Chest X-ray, AP view. Patient: 76 years old, sex M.
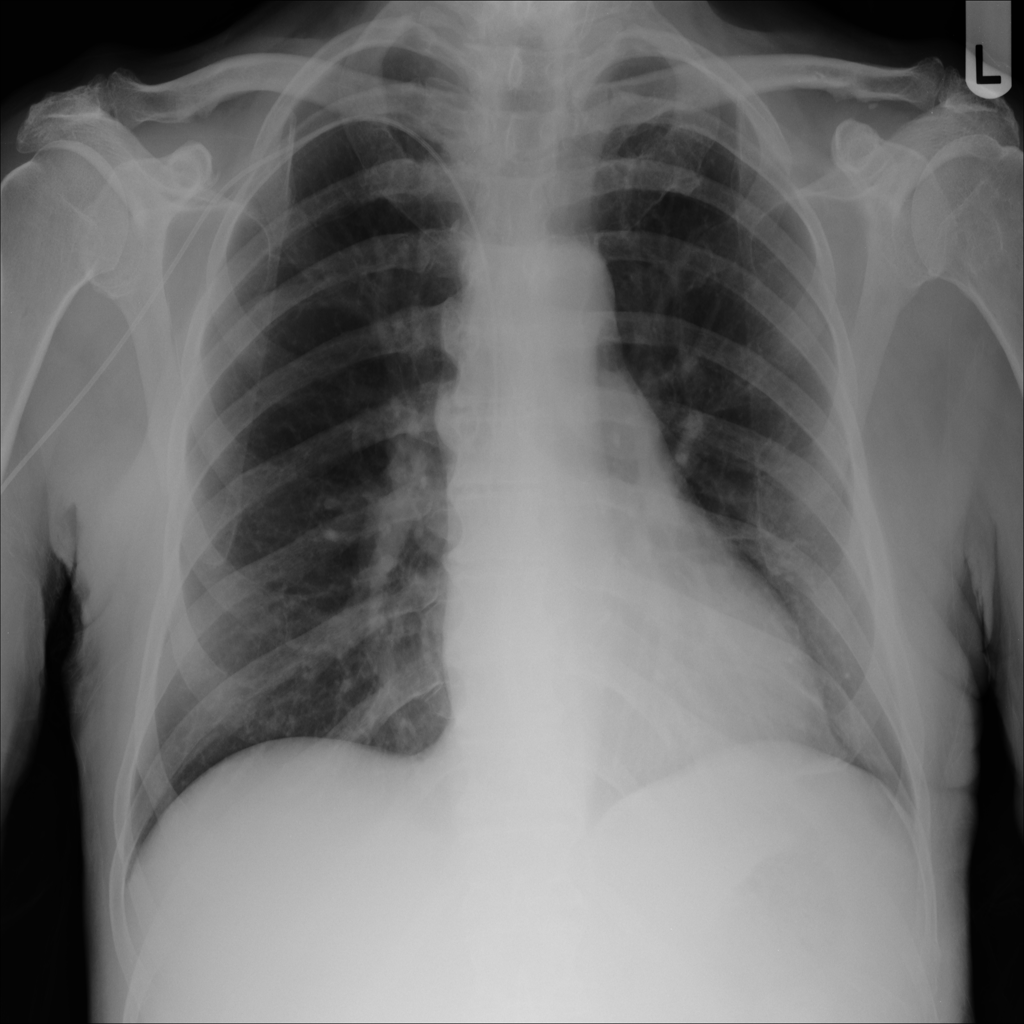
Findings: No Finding